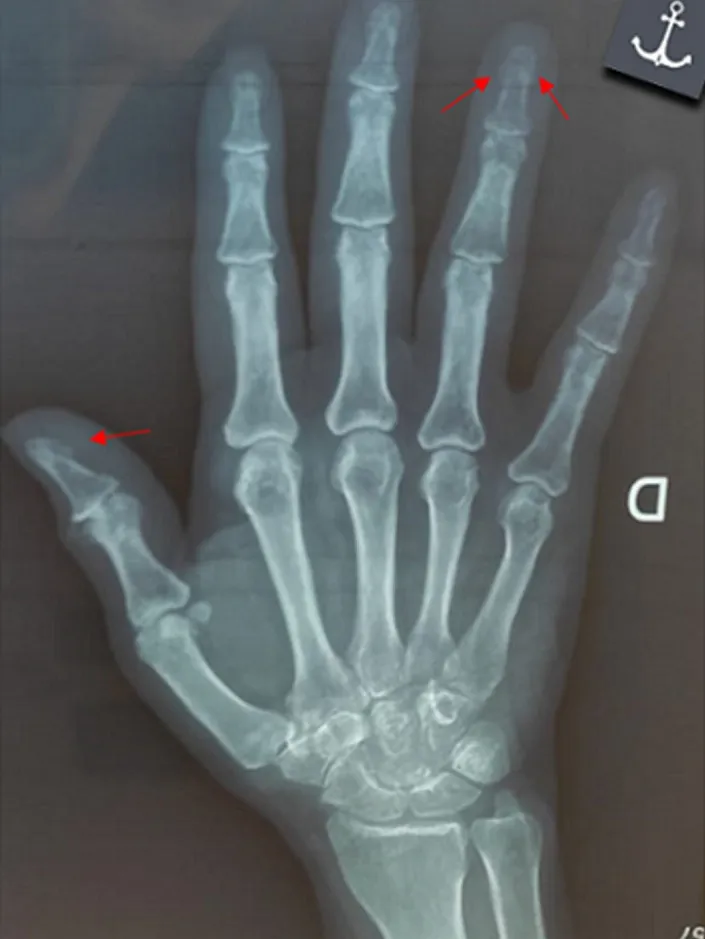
X-ray of the hand showing a sea anchor osteophytosis.
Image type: radiology (x_ray)